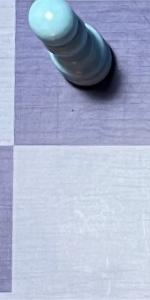
Label: Empty